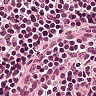
Metastatic tissue present: no